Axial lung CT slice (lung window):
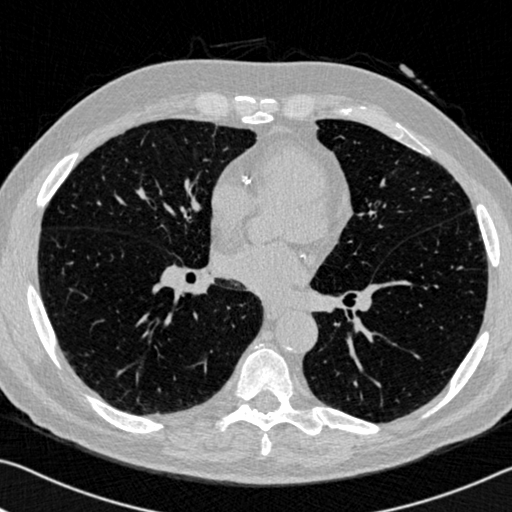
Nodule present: no